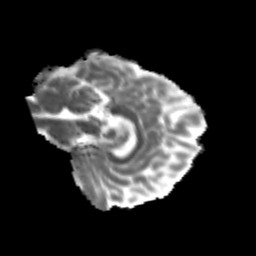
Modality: MD
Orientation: sagittal
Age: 24
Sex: male
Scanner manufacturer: siemens
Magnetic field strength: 3 T
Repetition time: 3.5 s
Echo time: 0.113 s